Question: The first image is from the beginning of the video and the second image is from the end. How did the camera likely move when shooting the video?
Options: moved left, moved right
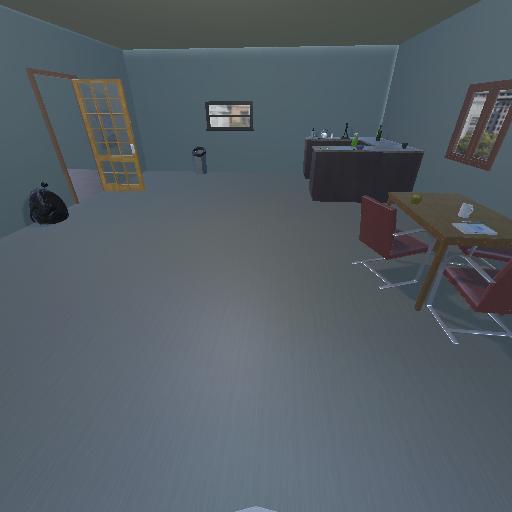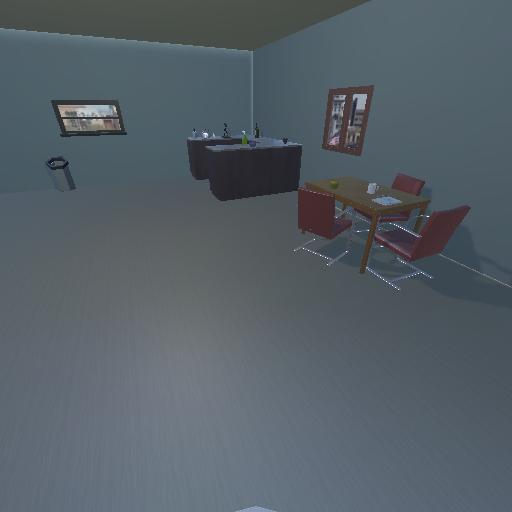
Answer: moved left